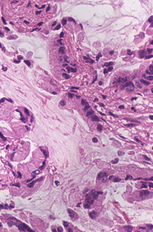
Tumor epithelial tissue: yes
Tumor-associated stroma tissue: yes
Normal tissue: no